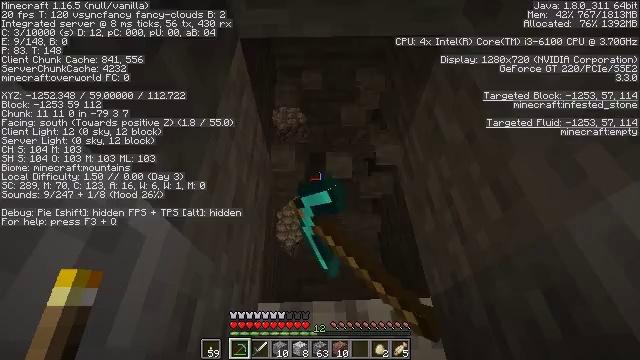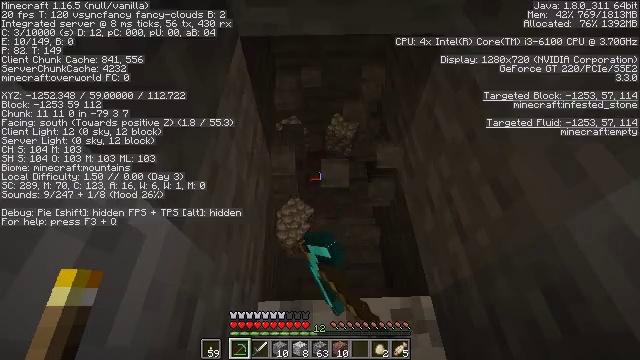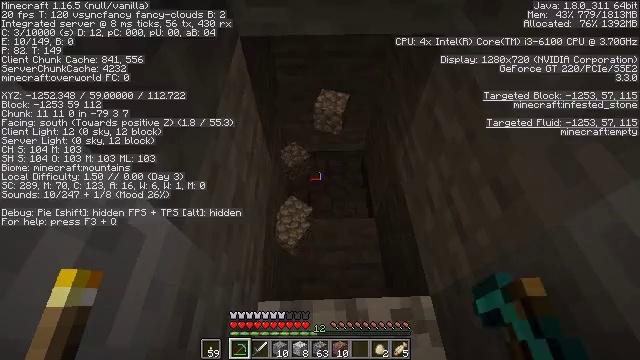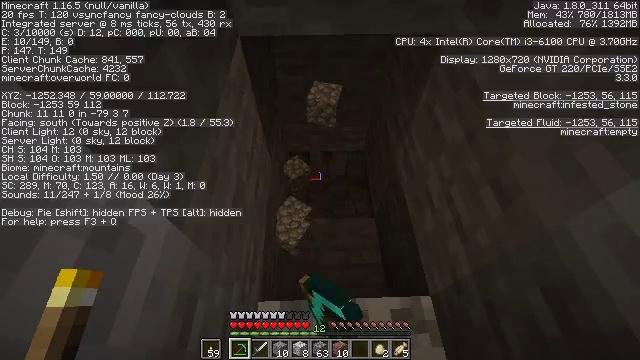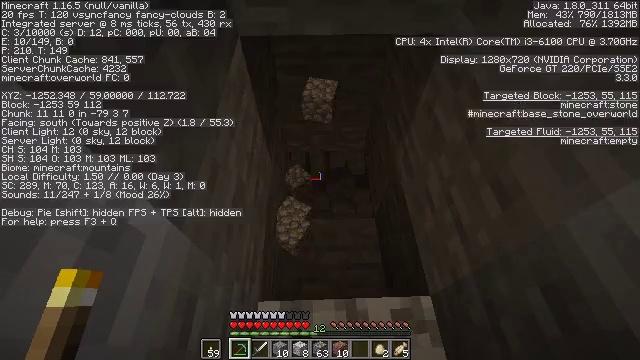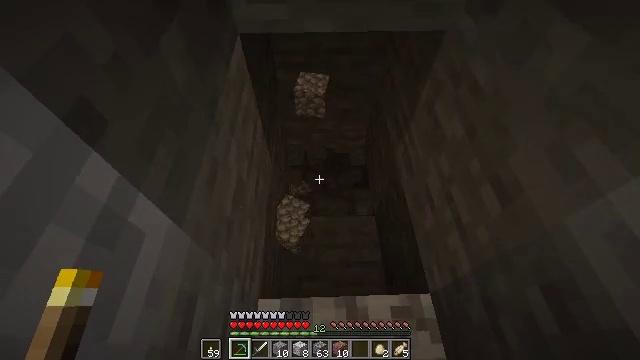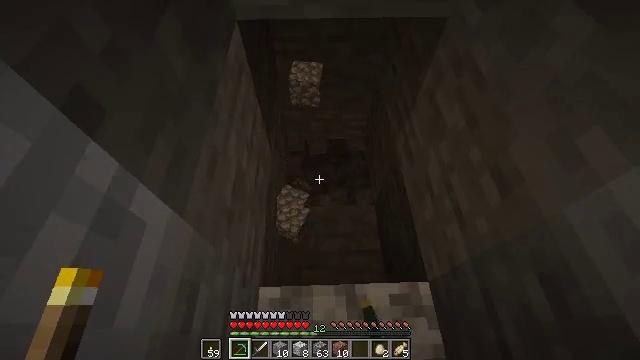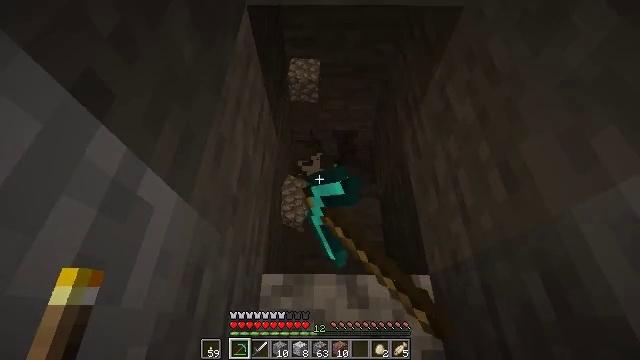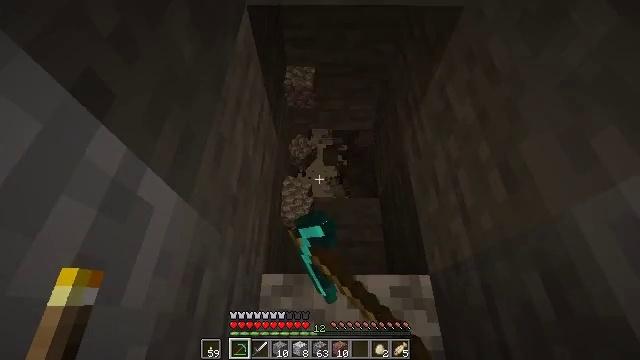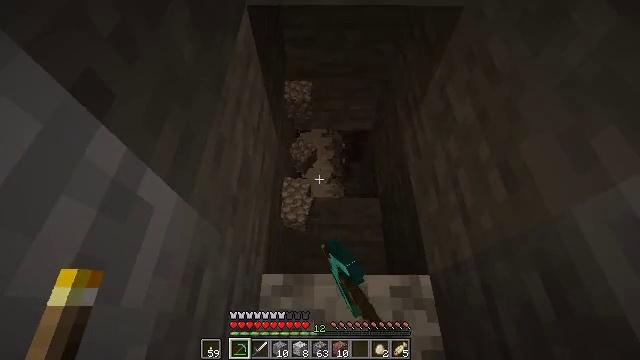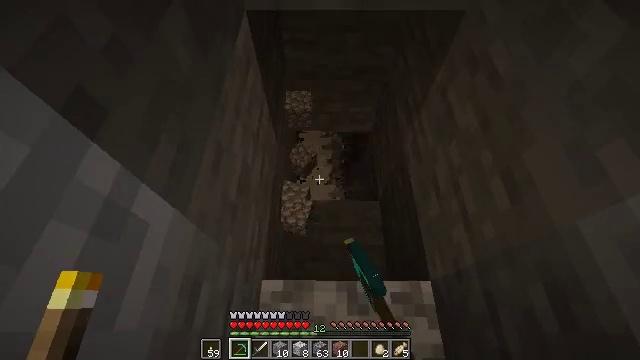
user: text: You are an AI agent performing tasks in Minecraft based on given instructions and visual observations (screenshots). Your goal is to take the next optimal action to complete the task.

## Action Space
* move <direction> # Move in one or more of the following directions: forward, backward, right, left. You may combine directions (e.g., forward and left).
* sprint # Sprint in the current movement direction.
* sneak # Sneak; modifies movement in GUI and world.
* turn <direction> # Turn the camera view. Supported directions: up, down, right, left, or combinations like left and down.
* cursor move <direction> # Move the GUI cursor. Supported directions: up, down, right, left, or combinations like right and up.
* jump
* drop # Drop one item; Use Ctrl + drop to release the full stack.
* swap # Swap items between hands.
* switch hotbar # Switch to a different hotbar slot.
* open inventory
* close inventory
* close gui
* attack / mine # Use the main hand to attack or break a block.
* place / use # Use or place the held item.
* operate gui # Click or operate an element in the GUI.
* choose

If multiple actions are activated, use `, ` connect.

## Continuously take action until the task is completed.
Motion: motion action
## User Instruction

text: Mine infested stone block.
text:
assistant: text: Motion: attack / mine
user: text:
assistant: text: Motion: attack / mine
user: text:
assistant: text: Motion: attack / mine
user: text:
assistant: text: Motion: attack / mine
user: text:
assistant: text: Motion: attack / mine
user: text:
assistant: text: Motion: turn down, attack / mine
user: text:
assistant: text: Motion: turn left and down, attack / mine
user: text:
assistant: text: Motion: attack / mine
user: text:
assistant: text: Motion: attack / mine
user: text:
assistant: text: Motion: move forward, attack / mine
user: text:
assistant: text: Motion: attack / mine